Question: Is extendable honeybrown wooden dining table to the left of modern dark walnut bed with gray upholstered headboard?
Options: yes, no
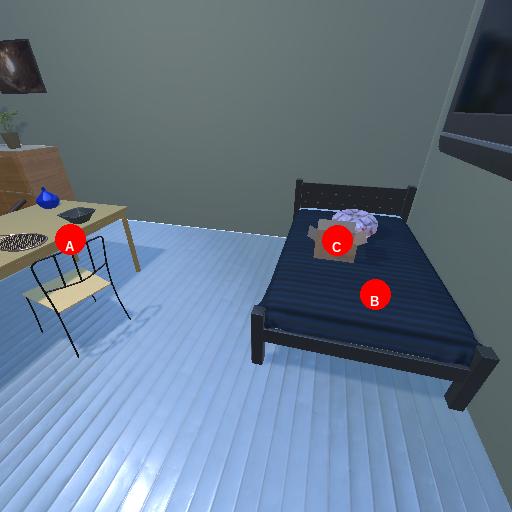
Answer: yes